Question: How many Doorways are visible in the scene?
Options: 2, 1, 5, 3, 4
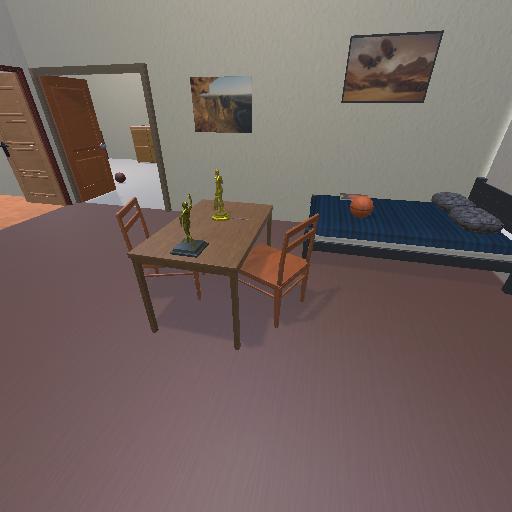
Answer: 2